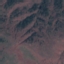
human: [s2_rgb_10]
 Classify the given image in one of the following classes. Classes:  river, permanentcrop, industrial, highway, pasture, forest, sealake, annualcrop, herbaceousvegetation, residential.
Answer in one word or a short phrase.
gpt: HerbaceousVegetation